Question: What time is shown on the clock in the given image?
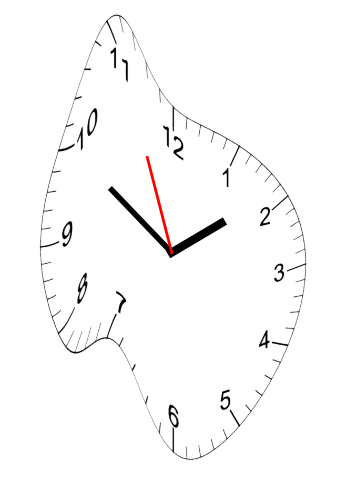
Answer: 01:49:56